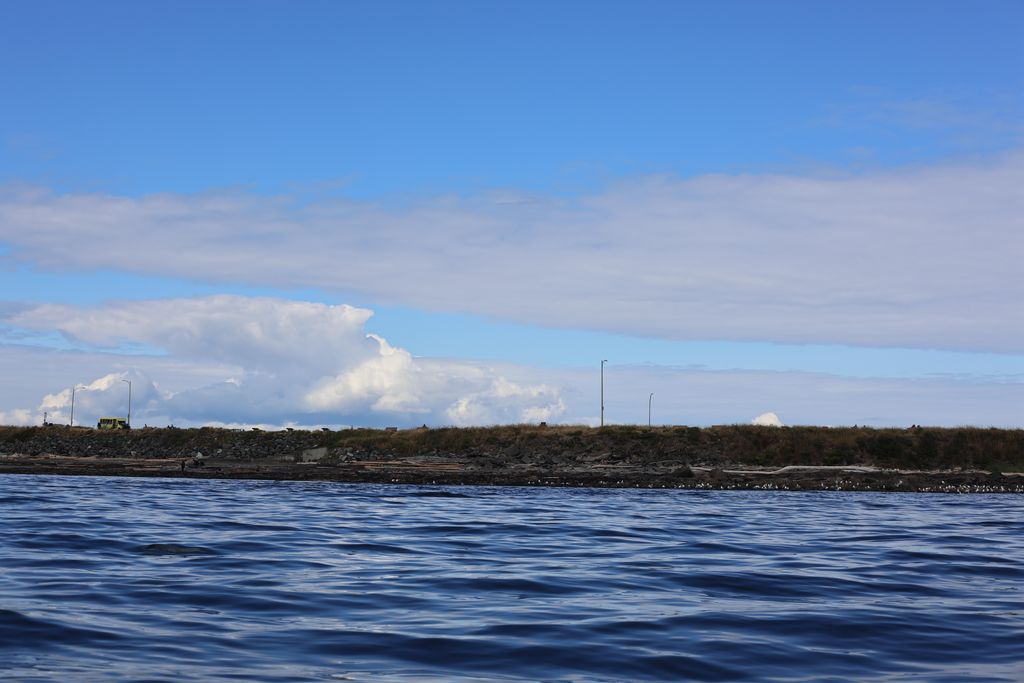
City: victoria